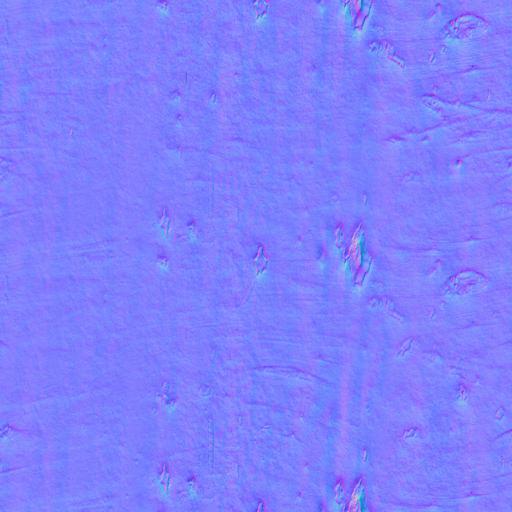
bark light smooth